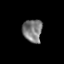
Tissue: skin
Cell type: Epithelial cells
Senescence score: 0.2628
Nuclear area (px): 436
Mean DAPI intensity: 124.484